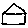
Label: house